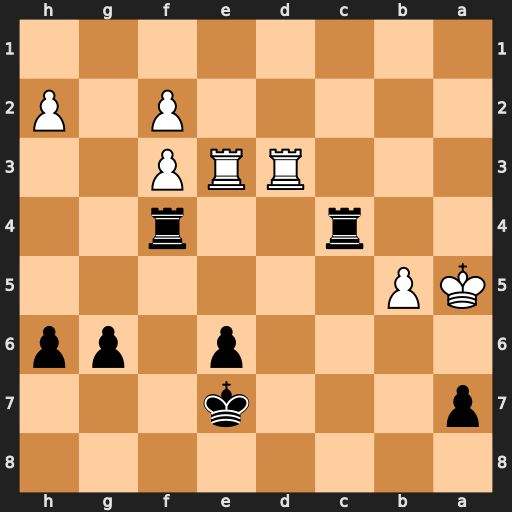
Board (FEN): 8/p3k3/4p1pp/KP6/2r2r2/3RRP2/5P1P/8
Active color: b
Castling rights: -
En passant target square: -
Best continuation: Ra4#